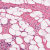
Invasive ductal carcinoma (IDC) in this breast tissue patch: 0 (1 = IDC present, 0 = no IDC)